Interaction volume radius: 5 \u00c5
Interaction volume height: 10 \u00c5
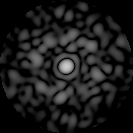
Disorder parameter: 0.8003